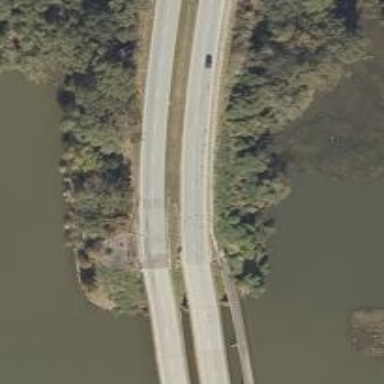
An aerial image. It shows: Asphalt dual carriageway at the trunk highway level.